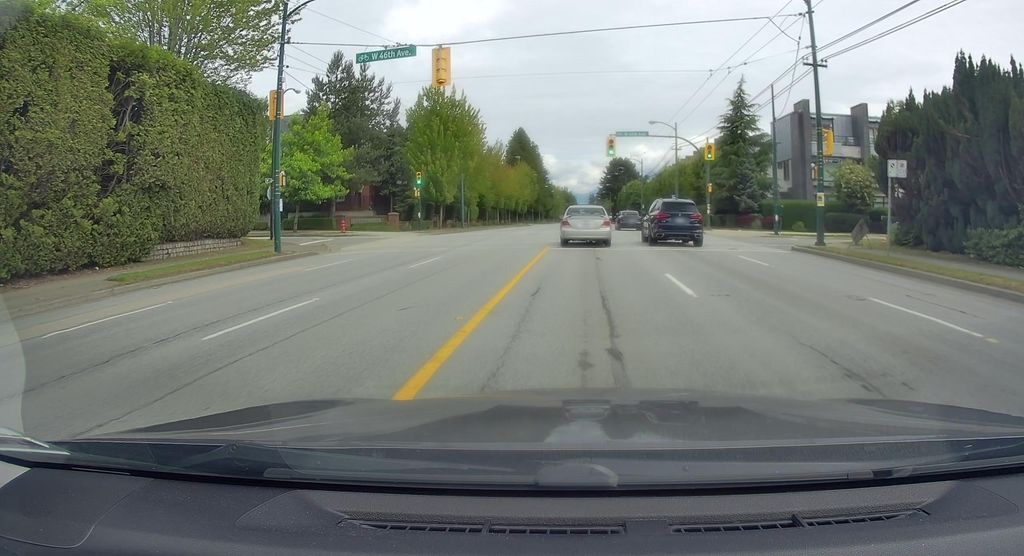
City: vancouver